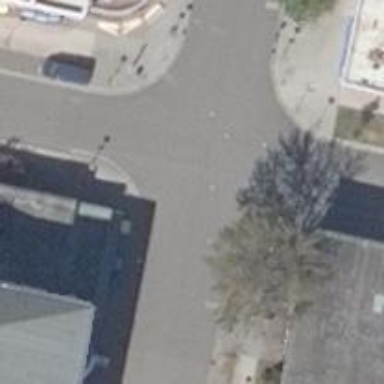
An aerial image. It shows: Asphalt driveway designated for service vehicles. There is parking lane on the right and street-side parking on the left.